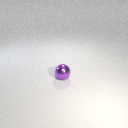
small purple metal sphere